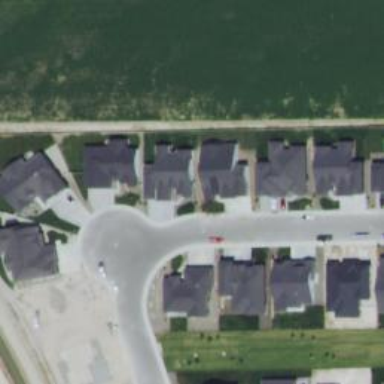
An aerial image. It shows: Residential road.